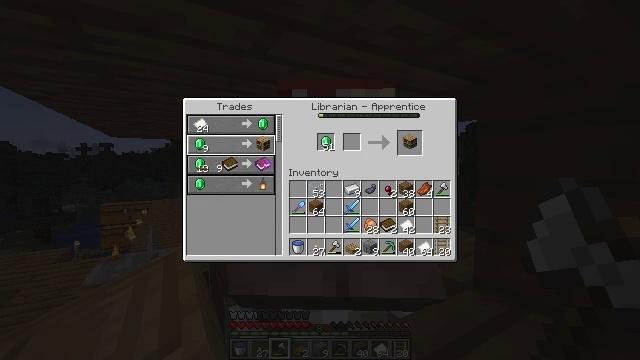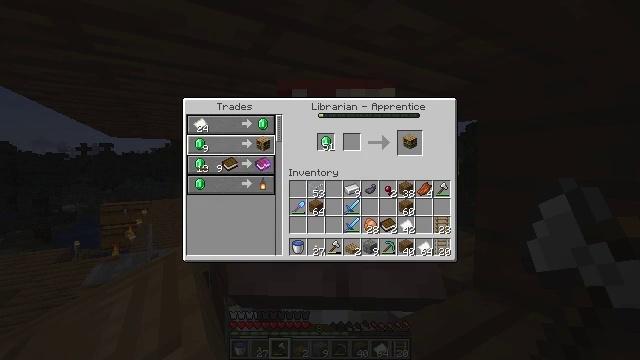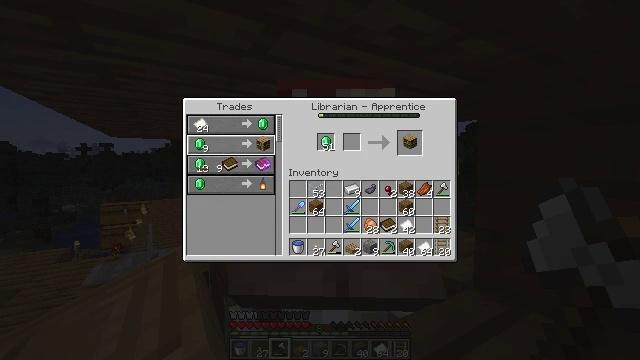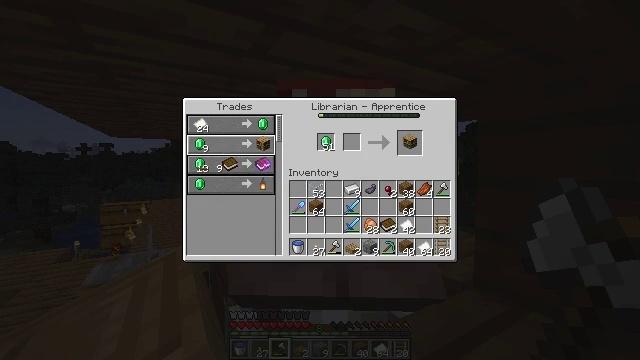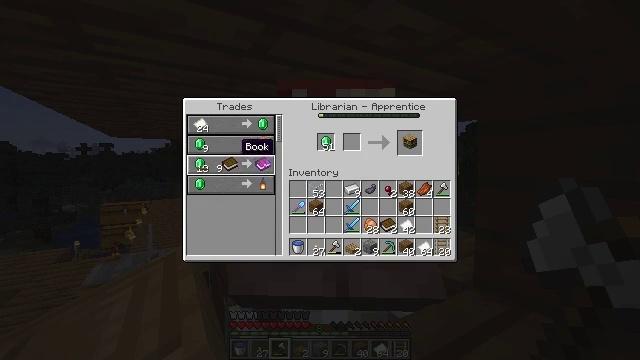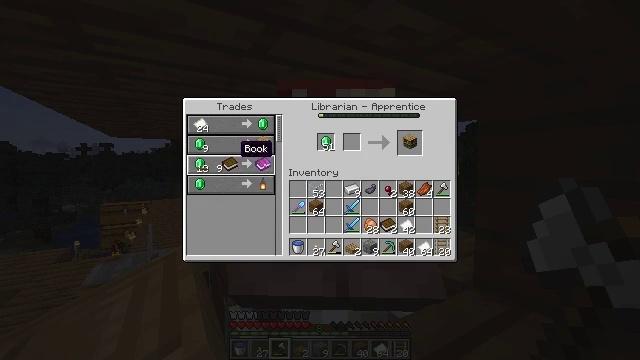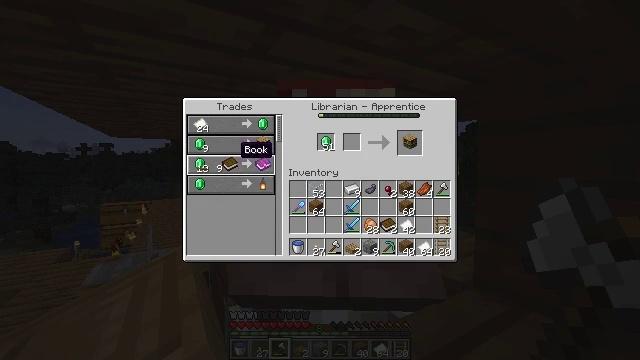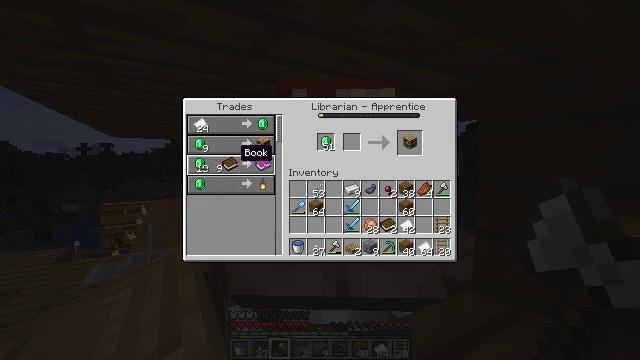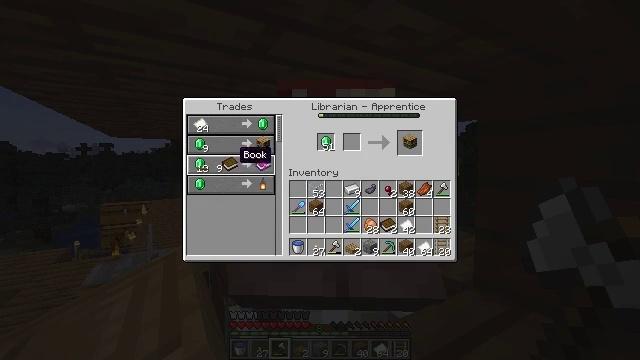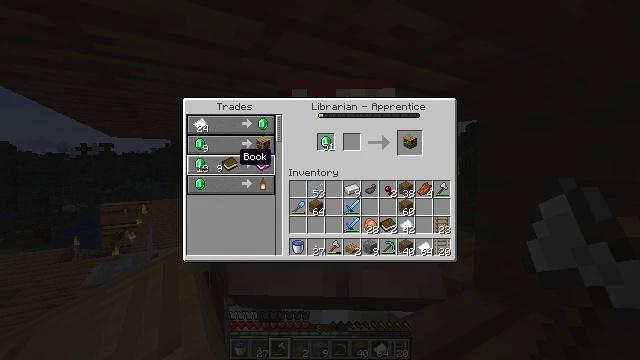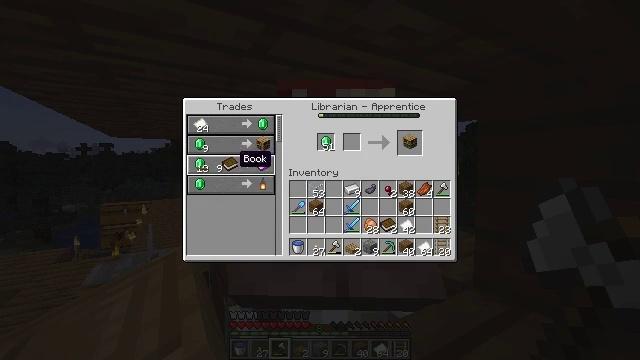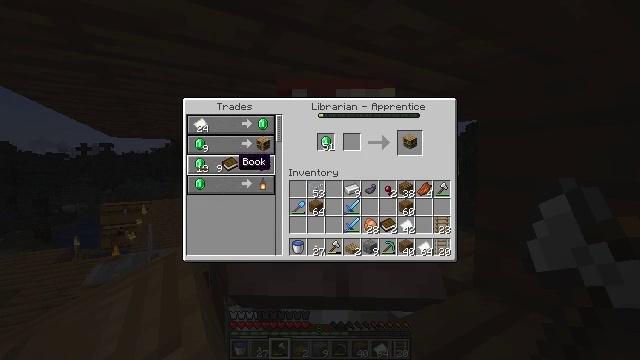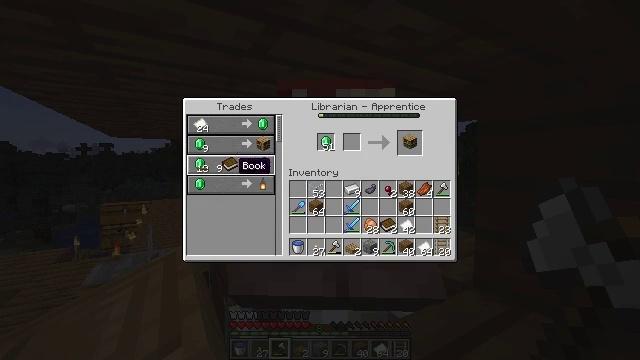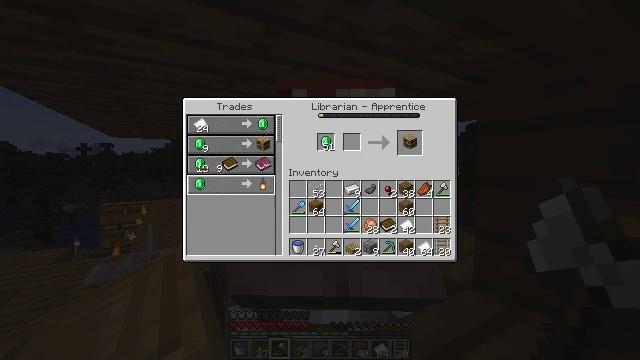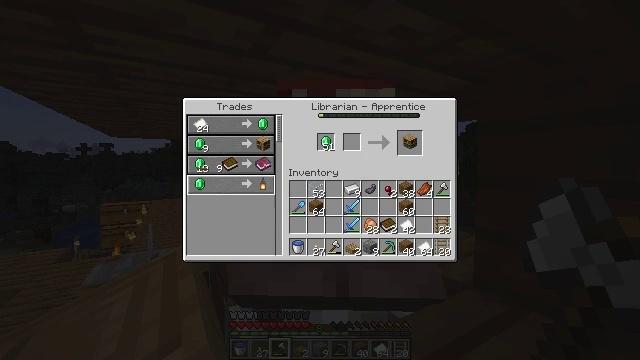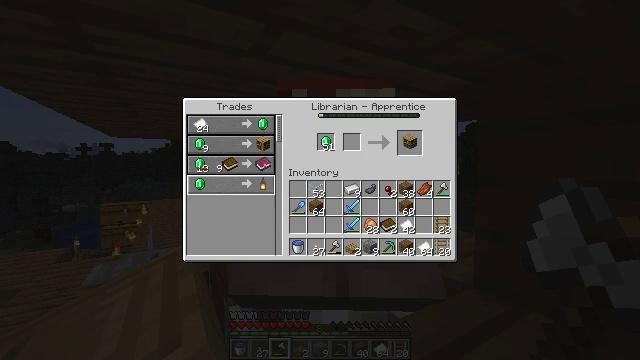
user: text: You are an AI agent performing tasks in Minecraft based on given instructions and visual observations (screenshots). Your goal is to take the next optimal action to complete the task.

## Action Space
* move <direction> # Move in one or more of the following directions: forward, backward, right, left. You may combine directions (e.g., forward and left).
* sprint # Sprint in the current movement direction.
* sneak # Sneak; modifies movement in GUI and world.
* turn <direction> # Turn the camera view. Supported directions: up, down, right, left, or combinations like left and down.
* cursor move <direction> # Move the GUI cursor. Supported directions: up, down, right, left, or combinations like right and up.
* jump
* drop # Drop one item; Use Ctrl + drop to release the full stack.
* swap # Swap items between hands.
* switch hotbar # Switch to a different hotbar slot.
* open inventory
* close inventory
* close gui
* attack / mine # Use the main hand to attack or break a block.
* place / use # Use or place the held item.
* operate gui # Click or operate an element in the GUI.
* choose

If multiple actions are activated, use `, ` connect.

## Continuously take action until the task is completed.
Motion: motion action
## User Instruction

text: Create a lantern at the crafting table.
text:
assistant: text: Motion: no_op
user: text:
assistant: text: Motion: no_op
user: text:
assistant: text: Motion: no_op
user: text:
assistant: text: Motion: no_op
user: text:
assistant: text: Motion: no_op
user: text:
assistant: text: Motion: no_op
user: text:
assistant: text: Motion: no_op
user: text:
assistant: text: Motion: no_op
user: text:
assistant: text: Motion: no_op
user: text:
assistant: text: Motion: no_op
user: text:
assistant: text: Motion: no_op
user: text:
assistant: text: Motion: no_op
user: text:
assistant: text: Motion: no_op
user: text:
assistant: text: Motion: no_op
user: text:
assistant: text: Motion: no_op
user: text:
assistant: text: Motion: no_op
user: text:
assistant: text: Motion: no_op
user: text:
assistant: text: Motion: no_op
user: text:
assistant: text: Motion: no_op
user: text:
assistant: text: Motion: no_op
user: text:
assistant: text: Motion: no_op
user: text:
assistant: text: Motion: no_op
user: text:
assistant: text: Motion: no_op
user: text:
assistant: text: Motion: no_op
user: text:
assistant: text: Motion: no_op
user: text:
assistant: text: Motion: no_op
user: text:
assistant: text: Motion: no_op
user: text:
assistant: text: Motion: no_op
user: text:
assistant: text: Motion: no_op
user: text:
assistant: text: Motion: no_op